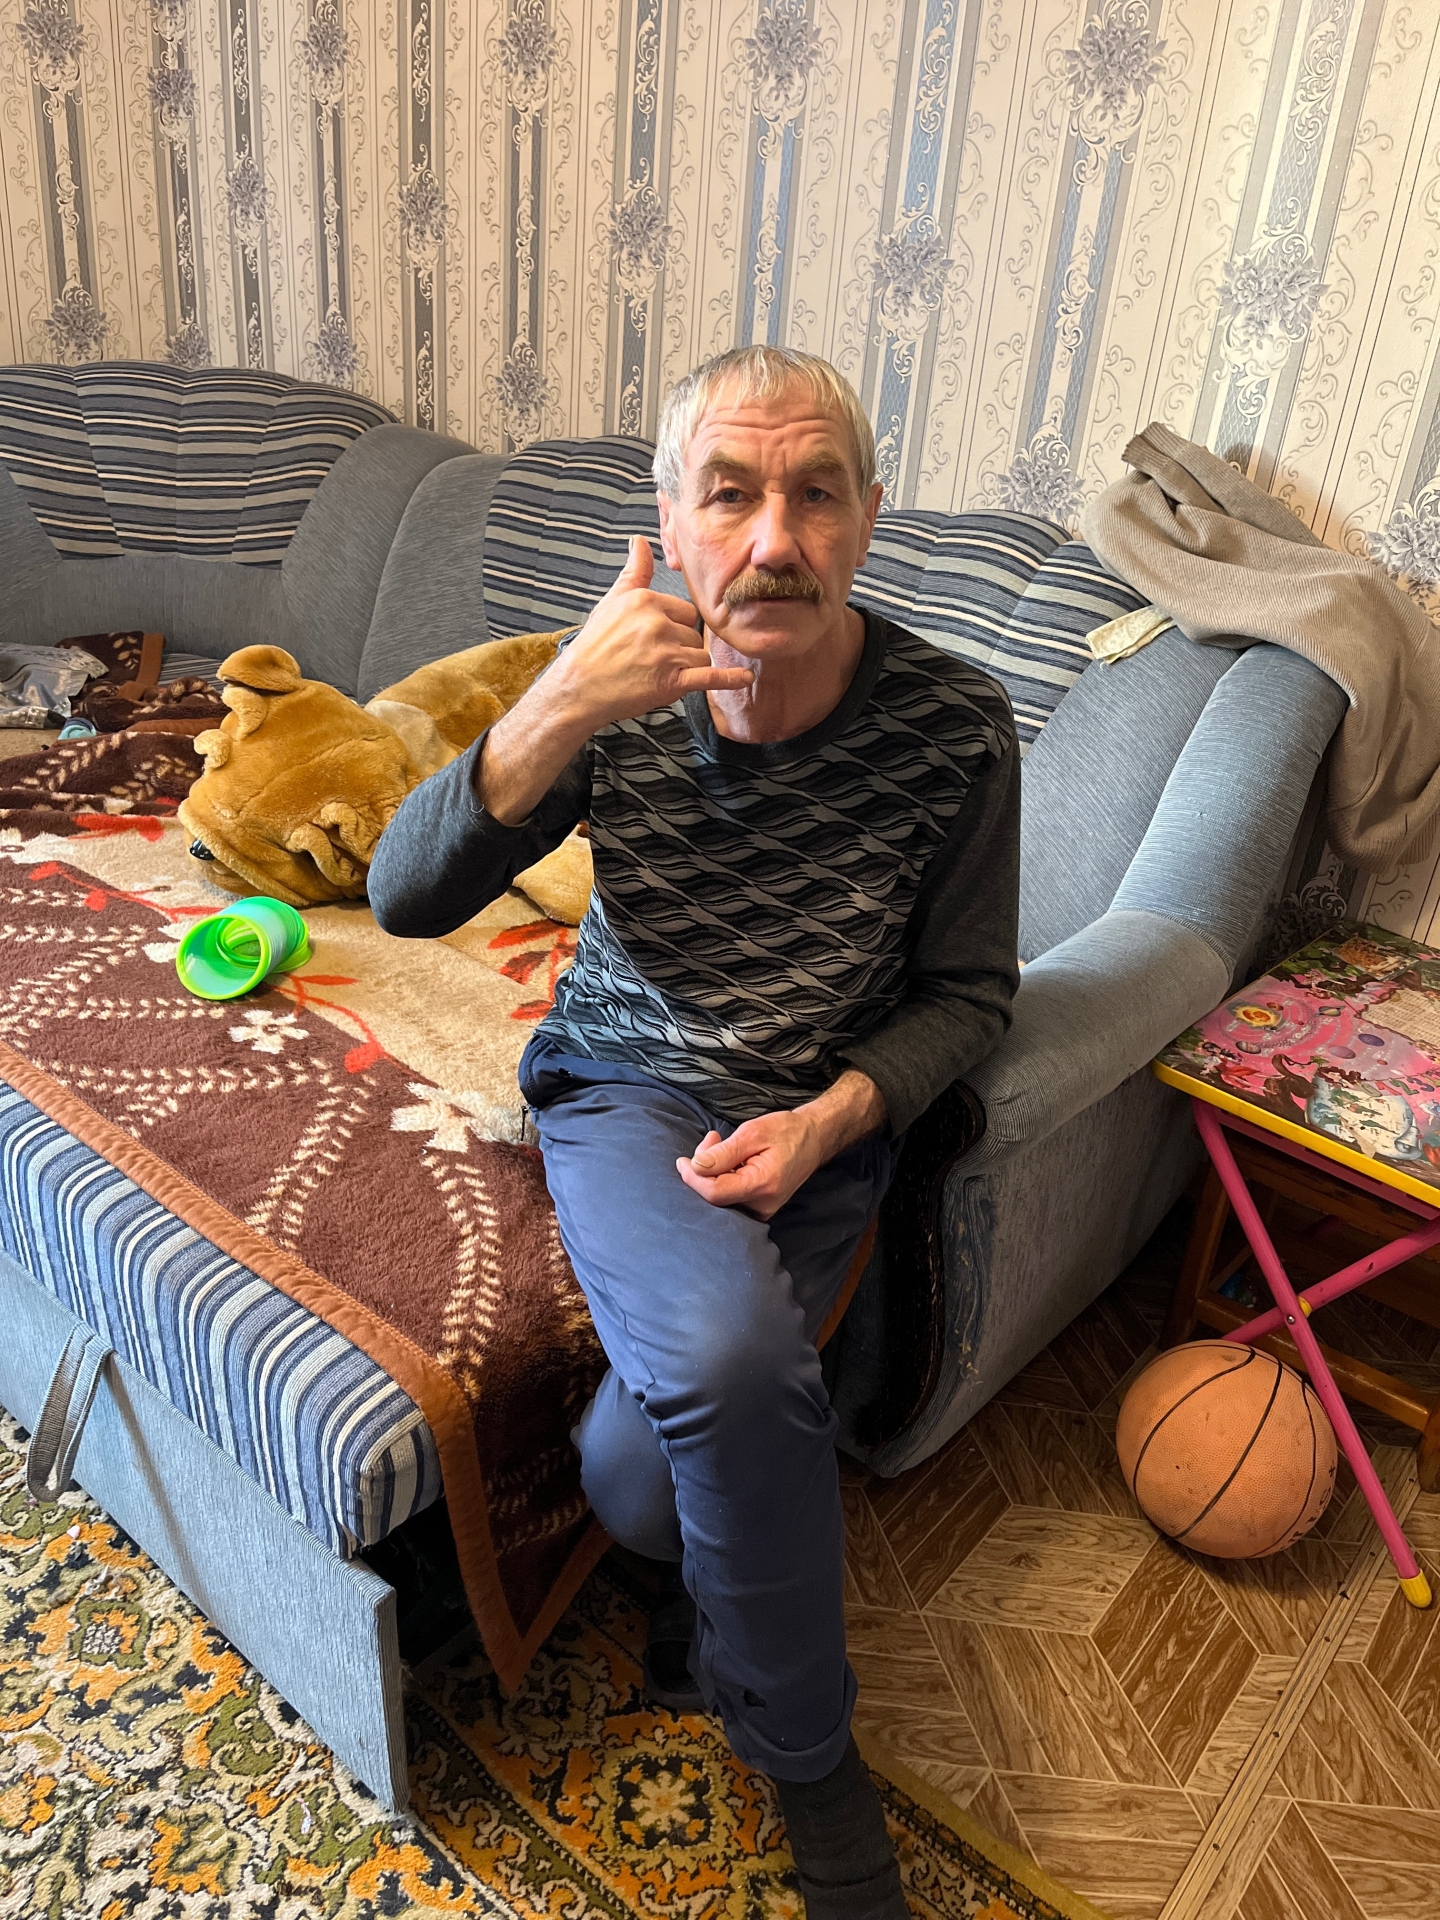
Label: clear